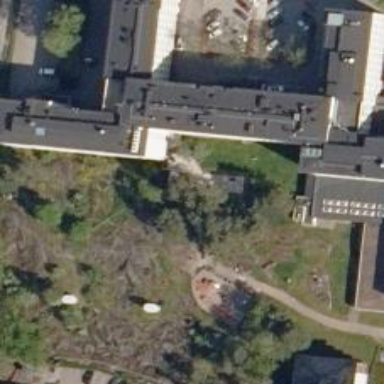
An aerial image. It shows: Hospital providing healthcare services.